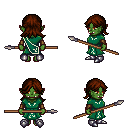
a pixel art fantasy rpg character, female body template, orc, green skin, sash dress, white pants, brown loose hair, leather bracers, metal boots, spear, four views (front, back, left, right), 2x2 character sprite sheet, small pixel art, hard edges, no anti-aliasing